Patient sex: M
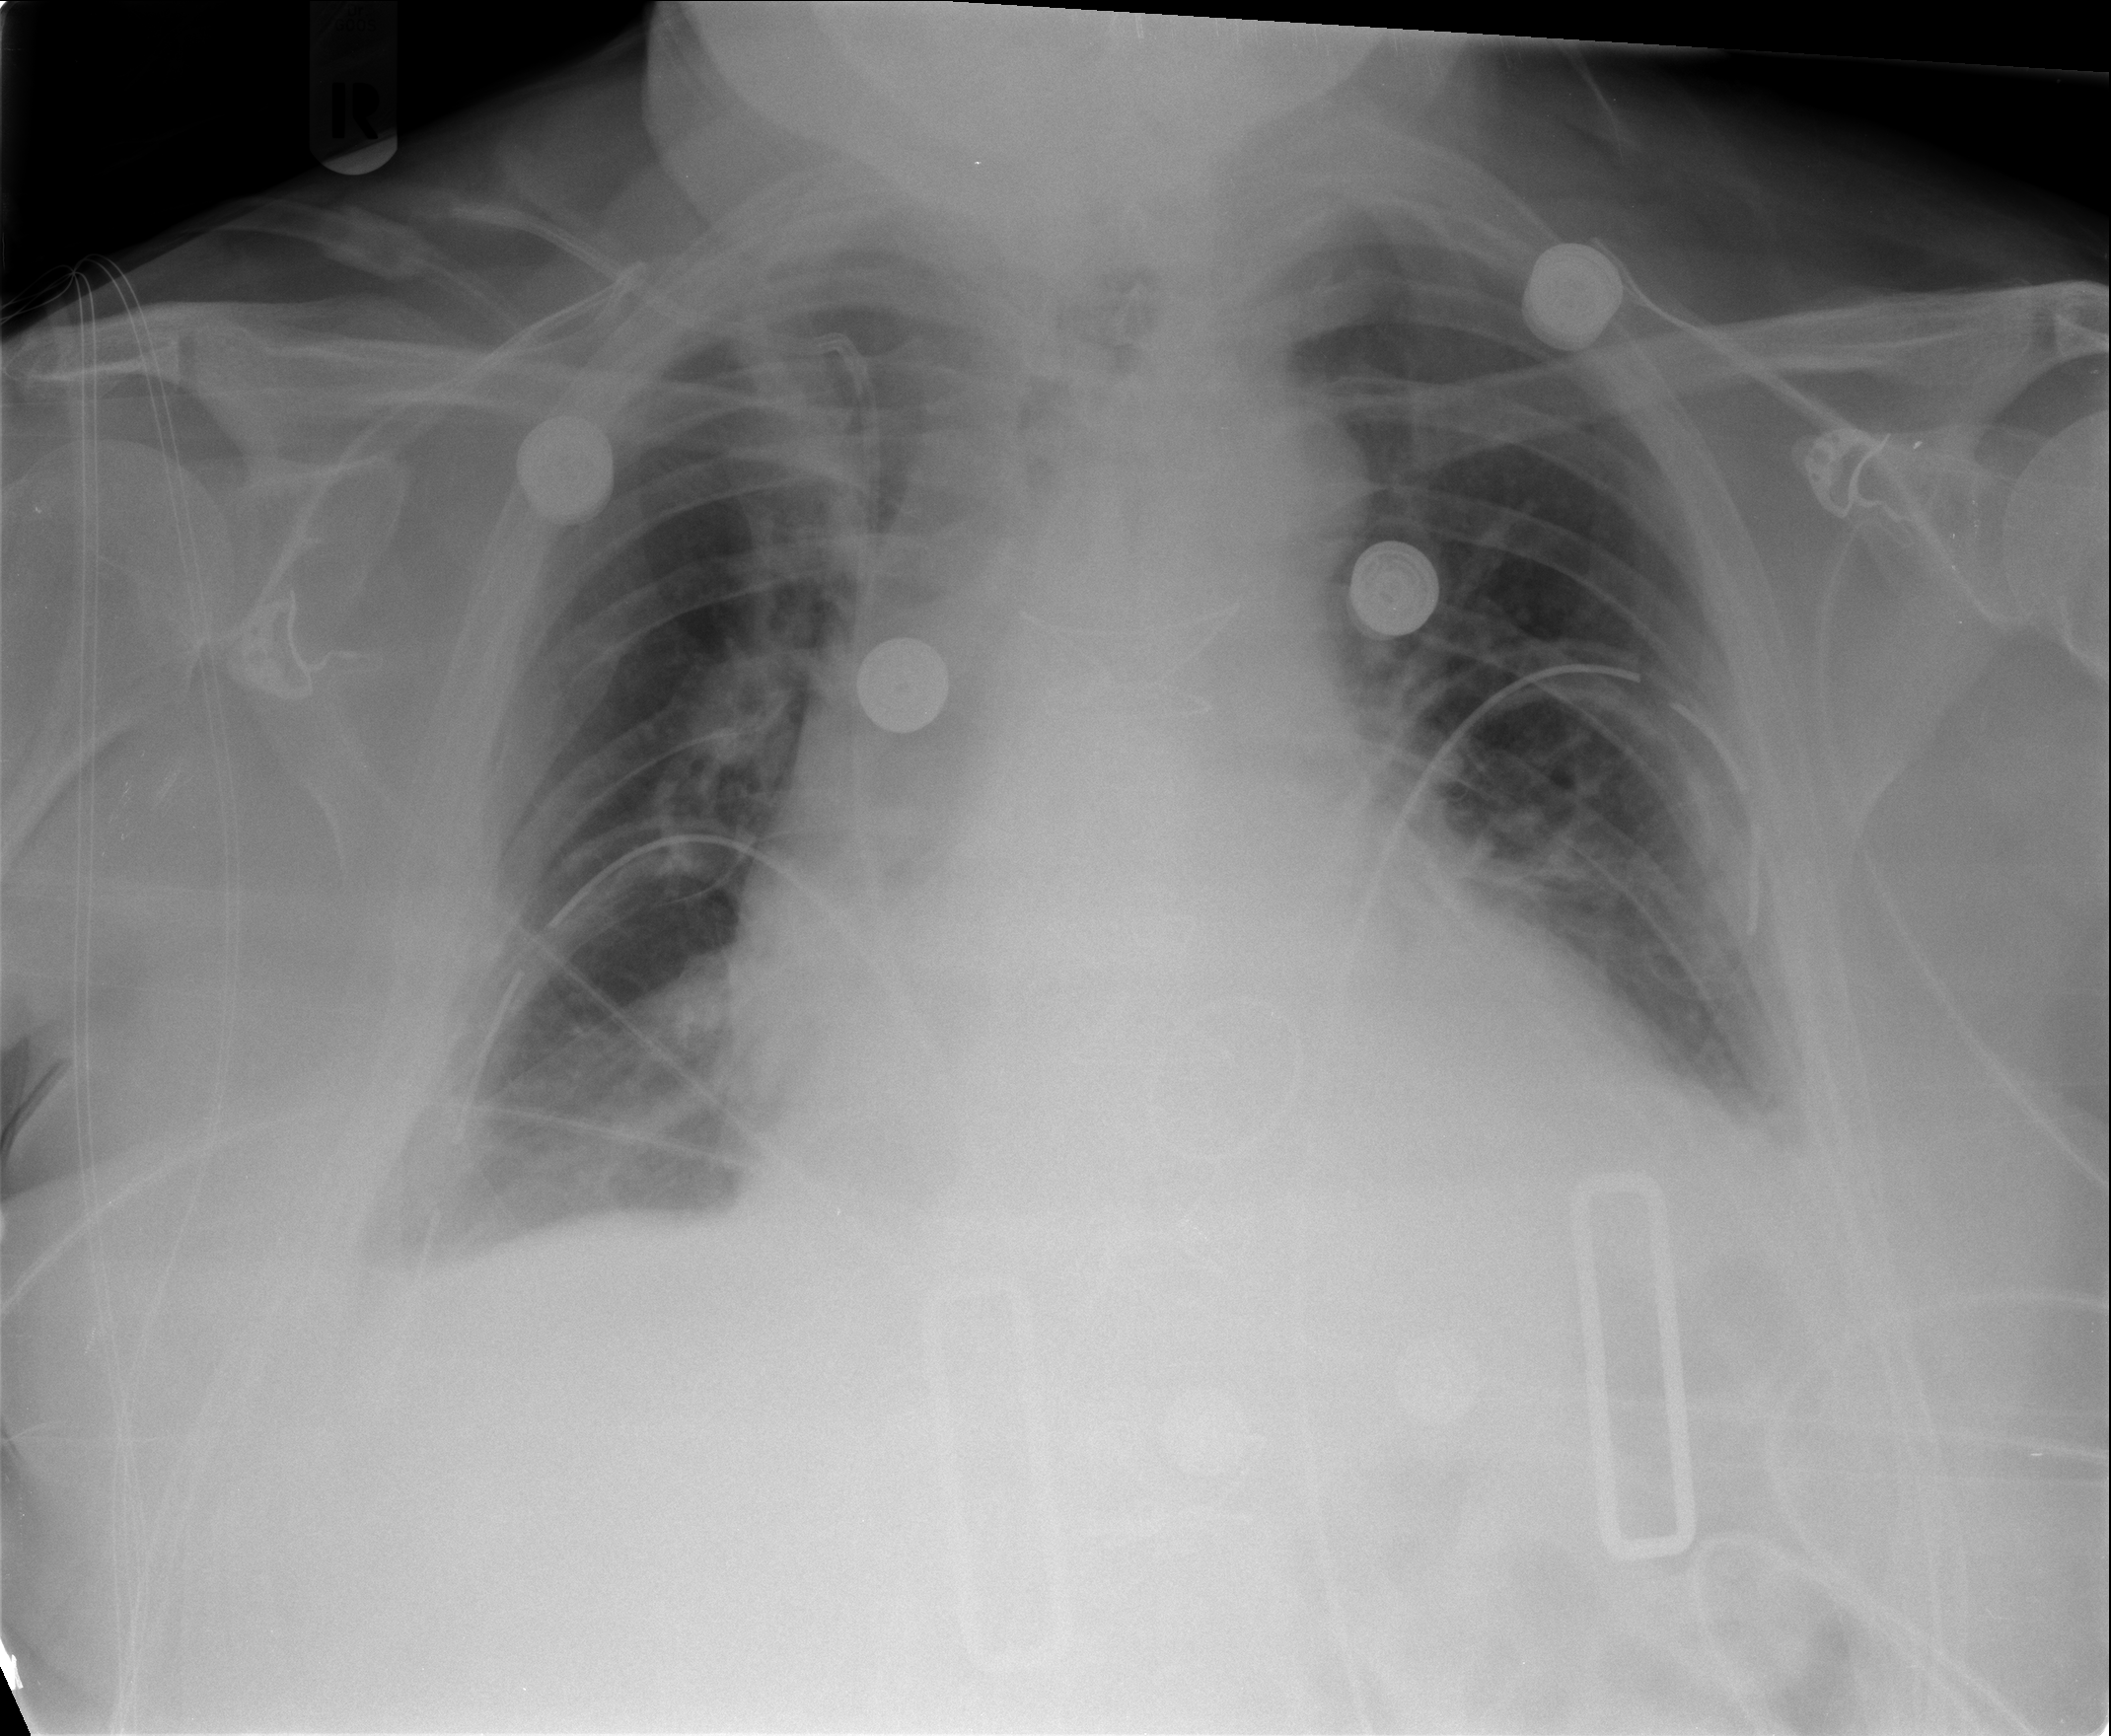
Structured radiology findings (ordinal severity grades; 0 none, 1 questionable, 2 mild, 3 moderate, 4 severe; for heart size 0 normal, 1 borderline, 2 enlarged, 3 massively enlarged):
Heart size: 2
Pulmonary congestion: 2
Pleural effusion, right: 2
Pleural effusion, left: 2
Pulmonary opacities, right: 0
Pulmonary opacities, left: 0
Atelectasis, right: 0
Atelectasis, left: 2